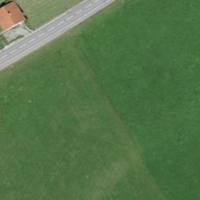
EUNIS habitat code: 24
Species observed at this site:
Pseudochorthippus parallelus
Arcyptera fusca
Roeseliana roeselii